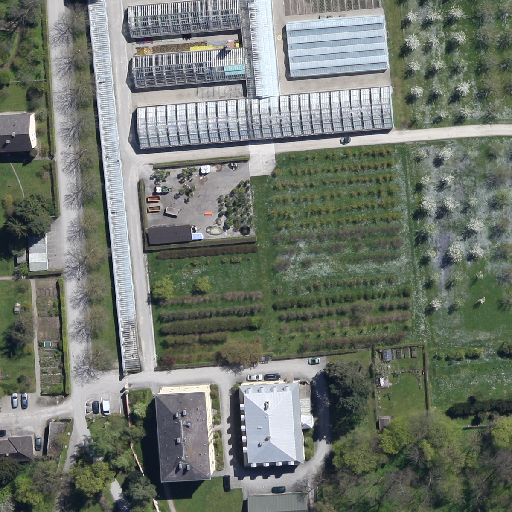
Referring expression: vehicle